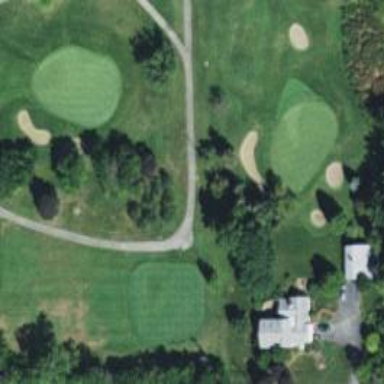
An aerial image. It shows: Path for both roads and golfers.